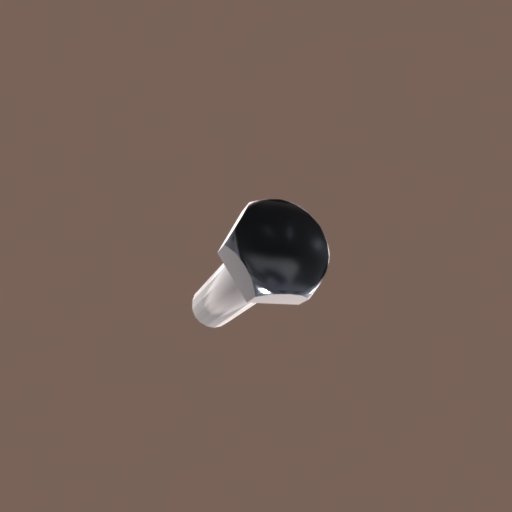
Label: bolt